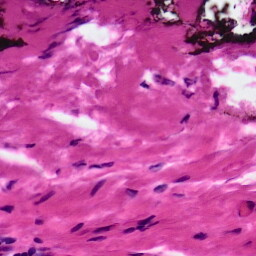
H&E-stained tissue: Ovarian